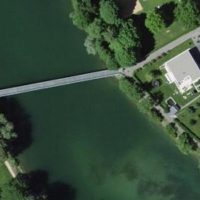
EUNIS habitat code: 15
Species observed at this site:
Podiceps cristatus
Cygnus olor